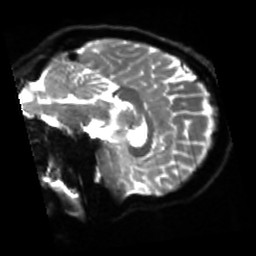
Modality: sbref
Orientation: sagittal
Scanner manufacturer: siemens
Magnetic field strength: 3 T
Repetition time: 4 s
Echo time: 0.0594 s